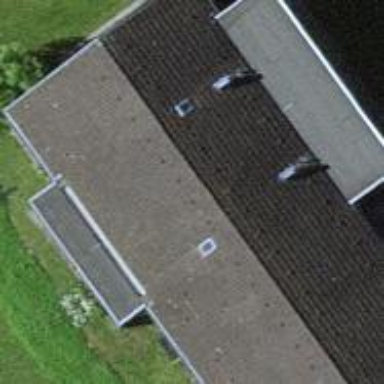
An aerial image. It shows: Gabled roof on building that houses apartments.